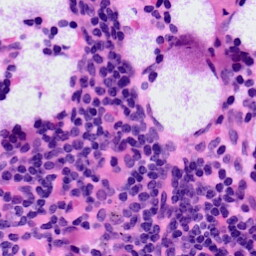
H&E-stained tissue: LymphNode